RGB frame:
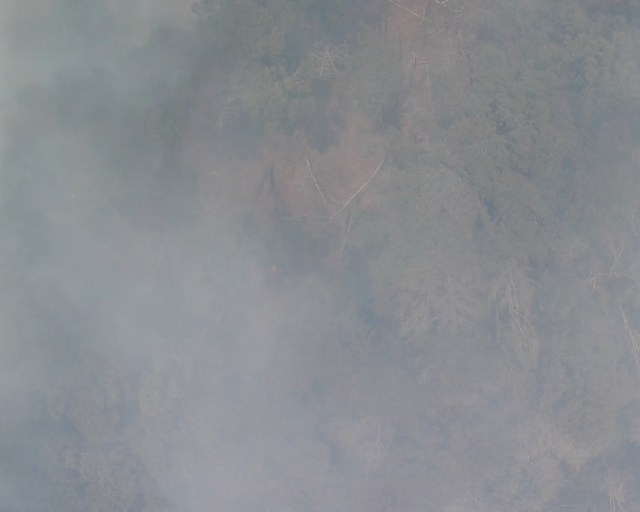
Thermal frame:
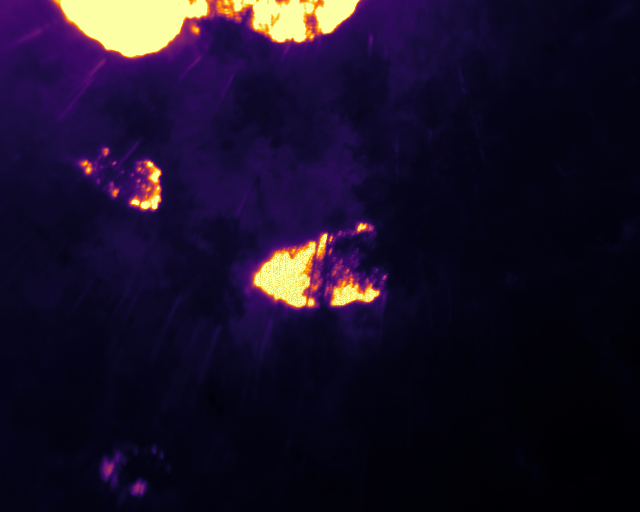
Captured: 2026-02-26 02:29:15
Pixels at or above 80 °C: 17069 (fraction of frame: 0.05209)